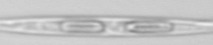
Label: Pseudo-nitzschia